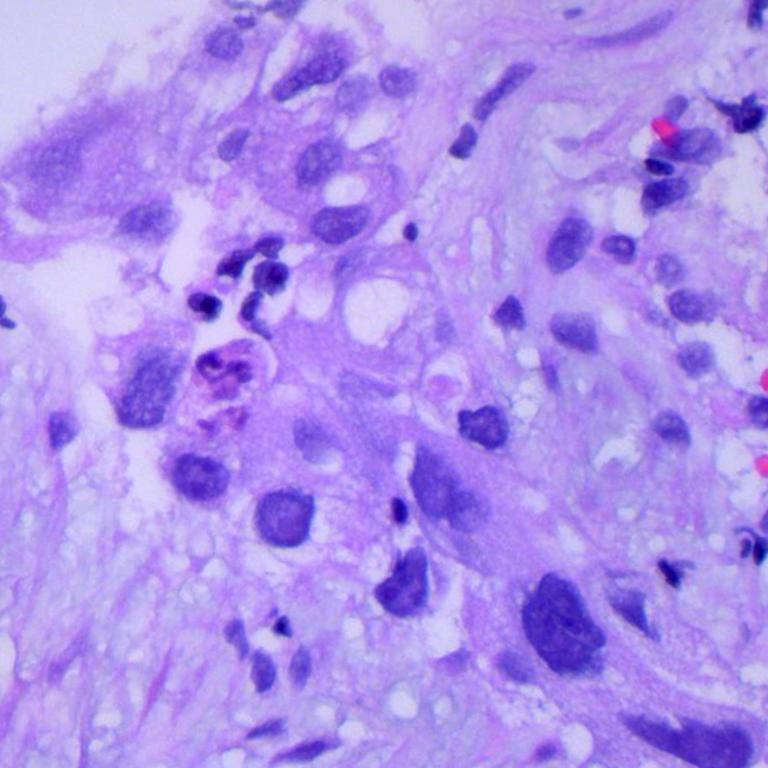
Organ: lung
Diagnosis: adenocarcinomas